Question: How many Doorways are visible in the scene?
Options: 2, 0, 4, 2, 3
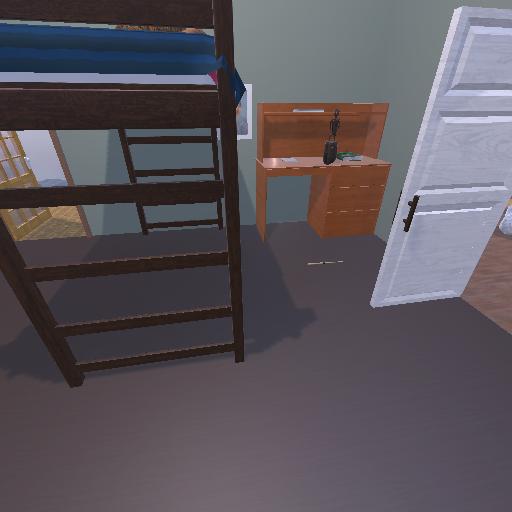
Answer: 2